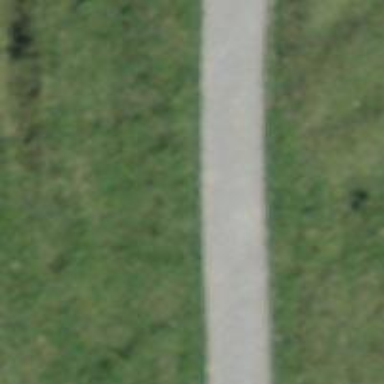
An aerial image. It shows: Paved track with grade 2 tracktype.